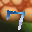
Label: 7